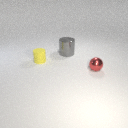
large gray metal cylinder behind small yellow rubber cylinder